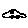
Label: car